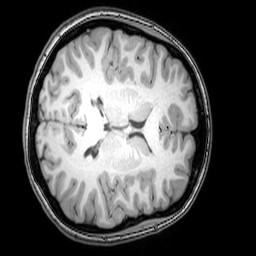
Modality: T1w
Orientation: axial
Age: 21
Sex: female
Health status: healthy
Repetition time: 0.081 s
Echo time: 0.037 s